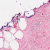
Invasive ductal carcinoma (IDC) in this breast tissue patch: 0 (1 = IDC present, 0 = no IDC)